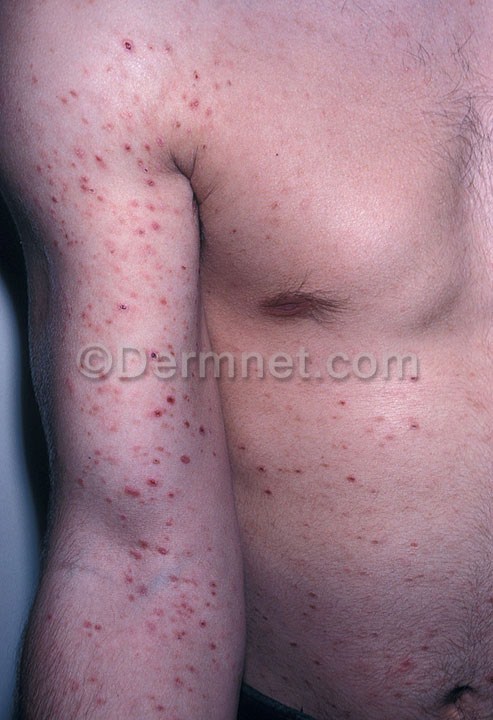
Disease: Psoriasis pictures Lichen Planus and related diseases